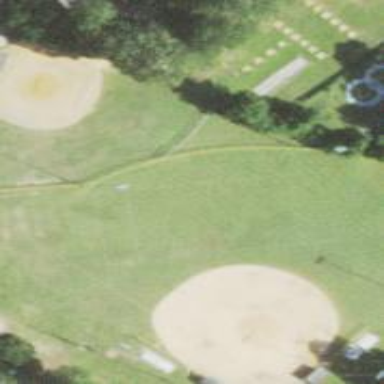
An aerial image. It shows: Baseball pitch for leisure and sports activities.